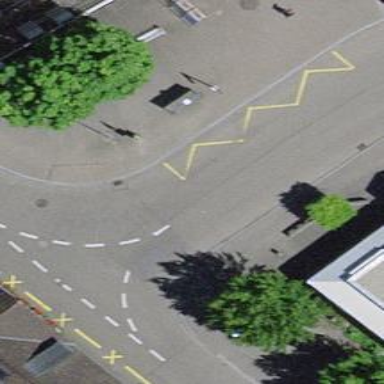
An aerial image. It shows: Bus stop equipped with public transport stop position.